Question: I have this two queries:
'''
SELECT 'a'.*, 'b'.'id' AS host_id, SUM(CASE WHEN c.event_id IS NOT NULL THEN 1 ELSE 0 END) AS count_joins, SUM(CASE WHEN c.event_id IS NOT NULL AND c.user_id = 0 THEN 1 ELSE 0 END) AS joined
FROM ('events' AS a)
INNER JOIN 'users' AS b ON 'b'.'id' = 'a'.'host_id'
LEFT JOIN 'joins' AS c ON 'c'.'event_id' = 'a'.'id'
WHERE 'a'.'date' > '2012-07-12 11:51:34'
GROUP BY 'a'.'id'
ORDER BY 'a'.'date' ASC
LIMIT 20
'''
and
'''
SELECT 'b'.'id', 'b'.'first_name', 'b'.'last_name', 'b'.'email', 'b'.'username', 'b'.'thumbnail'
FROM ('joins' AS a)
INNER JOIN 'users' AS b ON 'b'.'id' = 'a'.'user_id'
WHERE 'a'.'event_id' = '1'
AND 'a'.'user_id' != 0
ORDER BY RAND()
LIMIT 8
'''
The first one get all events, then, using a foreach loop, I get the joins of each event with the second query.
My question is, how can I do all that with a single query?
Here is my schema:

I'd like to return a multidimensional array, for example:
'''
Array
(
[0] => Array
(
[id] => 1
[title] => Title
[description] => DescriptionDescriptionDescriptionDescriptionDescriptionDescriptionDescriptionDescriptionDescriptionDescriptionDescriptionDescriptionDescriptionDescriptionDescriptionDescriptionDescriptionDescriptionDescriptionDescriptionDescriptionDescriptionDescriptionDescriptionDescriptionDescriptionDescriptionDescriptionDescriptionDescriptionDescriptionDescriptionDescriptionDescriptionDescriptionDescriptionDescriptionDescriptionDescriptionDescriptionDescriptionDescriptionDescriptionDescriptionDescriptionDescriptionDescriptionDescriptionDescriptionDescriptionDescriptionDescriptionDescriptionDescriptionDescriptionDescription
[segment] => title
[thumbnail] => 356a192b7913b04c54574d18c28d46e6395428ab.jpeg
[cover] => 356a192b7913b04c54574d18c28d46e6395428ab.jpeg
[locale] => Locale
[address] => Rua Afonso Pena, 22, Tijuca
[list] => 0
[date] => 2013-10-10 10:10:10
[created] =>
[host_id] => 1
[count_joins] => 5
[joined] => 0
[joins] => Array
(
[0] => Array
(
[id] => 4
[first_name] => Giovanna
[last_name] => Carneiro
[email] => gigi@gmail.com
[username] => gigi
[thumbnail] => 1b6453892473a467d07372d45eb05abc2031647a.jpg
)
[1] => Array
(
[id] => 5
[first_name] => Julio
[last_name] => Cesar
[email] => jujuba@gmail.com
[username] => jujuba
[thumbnail] => ac3478d69a3c81fa62e60f5c3696165a4e5e6ac4.jpg
)
[2] => Array
(
[id] => 3
[first_name] => Claudio
[last_name] => Cardozo
[email] => cazo66@gmail.com
[username] => cazo
[thumbnail] => 77de68daecd823babbb58edb1c8e14d7106e83bb.jpg
)
[3] => Array
(
[id] => 1
[first_name] => Claudius
[last_name] => Ibn
[email] => ibnclaudius@gmail.com
[username] => ibnclaudius
[thumbnail] => 356a192b7913b04c54574d18c28d46e6395428ab.jpeg
)
[4] => Array
(
[id] => 2
[first_name] => Elza
[last_name] => Virginia
[email] => elza.mosqueira@gmail.com
[username] => elzavirginia
[thumbnail] => da4b9237bacccdf19c0760cab7aec4a8359010b0.jpg
)
)
)
[1] => Array
(
[id] => 2
[title] => Another Title
[description] => Description
[segment] => another-title
[thumbnail] => da4b9237bacccdf19c0760cab7aec4a8359010b0.jpeg
[cover] => da4b9237bacccdf19c0760cab7aec4a8359010b0.jpeg
[locale] => Locale
[address] => Travessa Nestor Vitor, 117, Tijuca
[list] => 0
[date] => 2013-10-10 10:10:10
[created] =>
[host_id] => 3
[count_joins] => 5
[joined] => 0
[joins] => Array
(
[0] => Array
(
[id] => 1
[first_name] => Claudius
[last_name] => Ibn
[email] => ibnclaudius@gmail.com
[username] => ibnclaudius
[thumbnail] => 356a192b7913b04c54574d18c28d46e6395428ab.jpeg
)
[1] => Array
(
[id] => 4
[first_name] => Giovanna
[last_name] => Carneiro
[email] => gigi@gmail.com
[username] => gigi
[thumbnail] => 1b6453892473a467d07372d45eb05abc2031647a.jpg
)
[2] => Array
(
[id] => 3
[first_name] => Claudio
[last_name] => Cardozo
[email] => cazo66@gmail.com
[username] => cazo
[thumbnail] => 77de68daecd823babbb58edb1c8e14d7106e83bb.jpg
)
[3] => Array
(
[id] => 5
[first_name] => Julio
[last_name] => Cesar
[email] => jujuba@gmail.com
[username] => jujuba
[thumbnail] => ac3478d69a3c81fa62e60f5c3696165a4e5e6ac4.jpg
)
[4] => Array
(
[id] => 2
[first_name] => Elza
[last_name] => Virginia
[email] => elza.mosqueira@gmail.com
[username] => elzavirginia
[thumbnail] => da4b9237bacccdf19c0760cab7aec4a8359010b0.jpg
)
)
)
)
'''
The first query return the events, the second the joins. I'd like to return everything, if possible, with only ONE query.
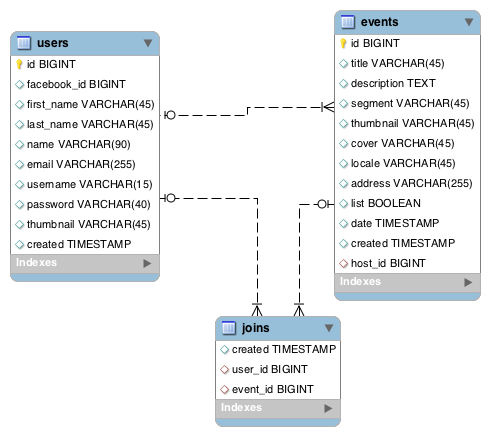
Answer: One of the issues with pure SQL is that you can't create nested results in a single query. You can only return flat records with all the fields. You would then use your application layer to parse the records into nested rows.
If you are using ORMs like linq or Hibernate, all the work goes into the background.
You can get a result like:
events.id| events.title| events.locale| users.id| users.first_name| users.last_name
which, in your case, would return 10 distinct records, where fields from event would be duplicated in each record. Your application server would then parse that into the nested array.
I've written queries both ways, where I get a flat record, the way that I've described it, and parsed it on the application server, and where I do an initial query for the events, and separate query for each event, again from the application server. They both work, it's just a question of whether it's simpler/faster in your case to get the events, then their users, or to get all the data and then parse it.